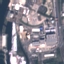
Label: Industrial